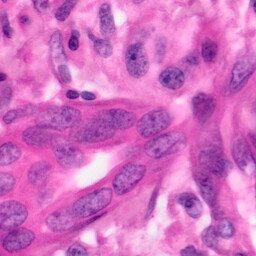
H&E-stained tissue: Pancreatic